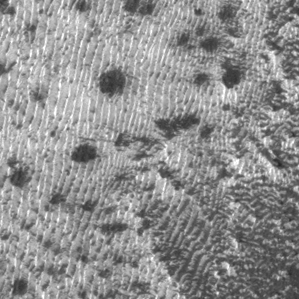
Label: frost